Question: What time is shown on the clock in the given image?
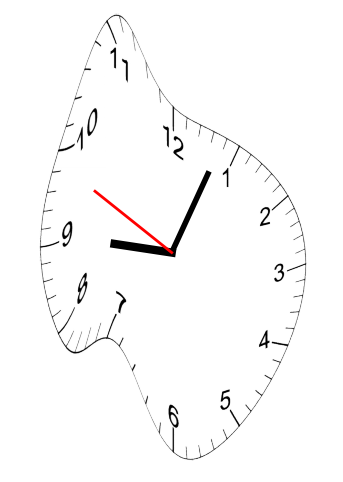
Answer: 09:03:49